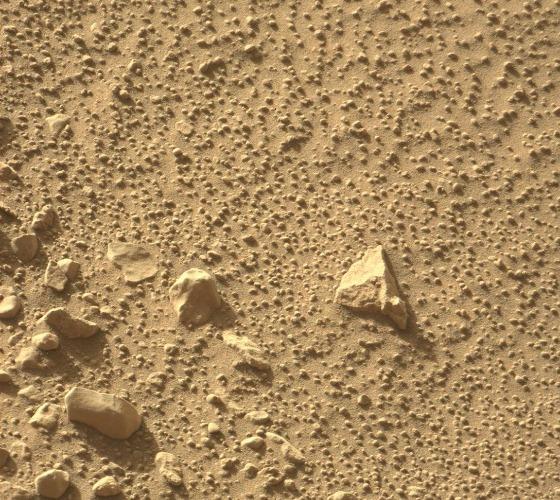
Terrain classes present: Gravel / Sand / Soil, Rock, Shadow